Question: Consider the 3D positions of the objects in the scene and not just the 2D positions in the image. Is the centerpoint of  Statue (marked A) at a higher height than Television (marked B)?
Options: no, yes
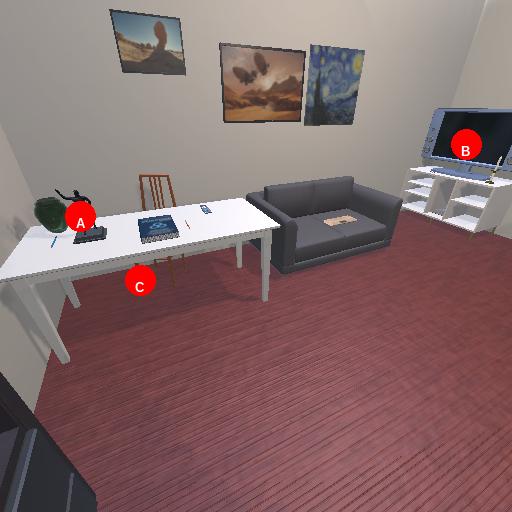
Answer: no